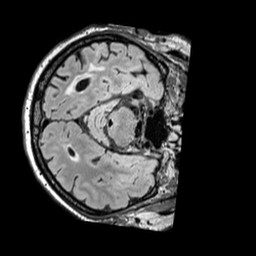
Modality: FLAIR
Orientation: axial
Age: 52
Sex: male
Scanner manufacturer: siemens
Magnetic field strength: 3 T
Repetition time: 5 s
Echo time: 0.387 s